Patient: sex M, age 30
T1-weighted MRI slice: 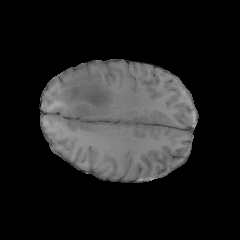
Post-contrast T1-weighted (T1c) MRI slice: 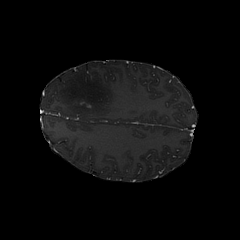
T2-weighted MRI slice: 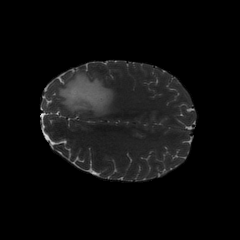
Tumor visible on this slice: yes
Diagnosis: Astrocytoma, IDH-mutant
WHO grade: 3